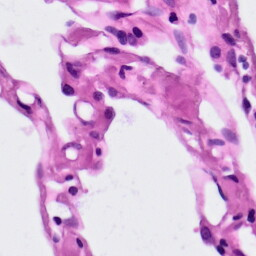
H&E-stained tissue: Lung